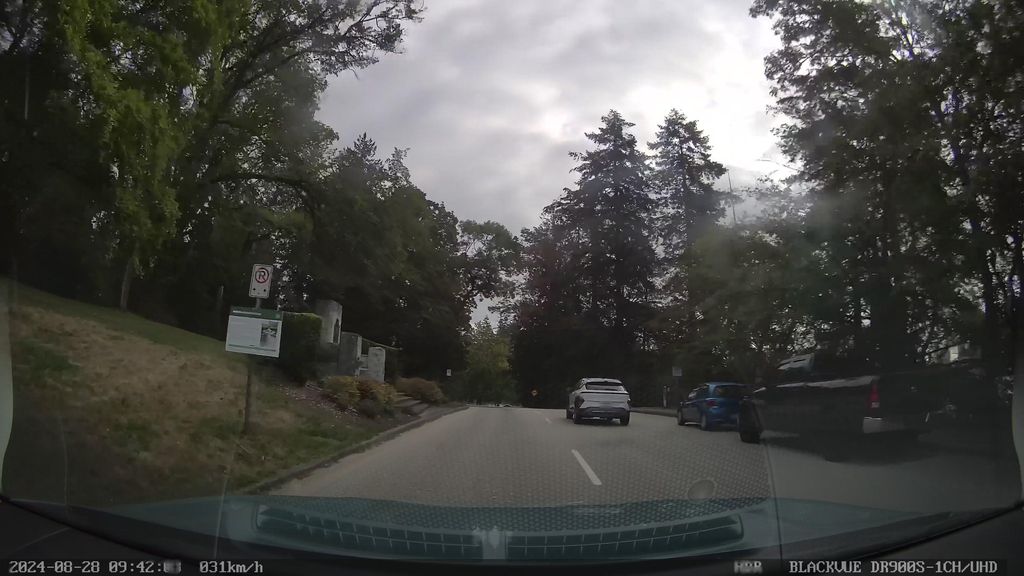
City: vancouver